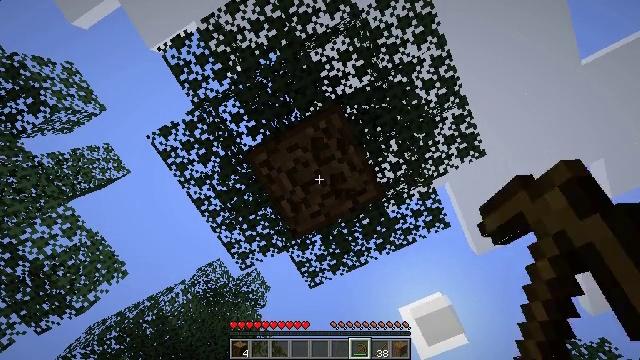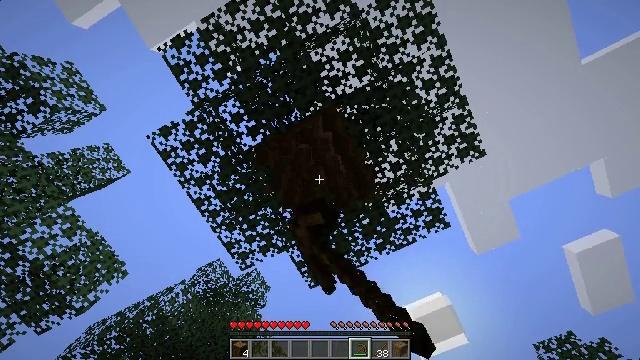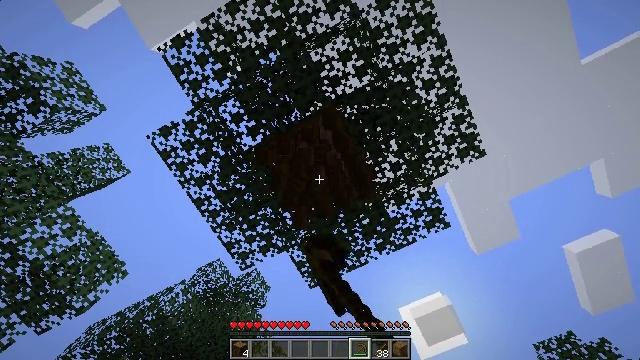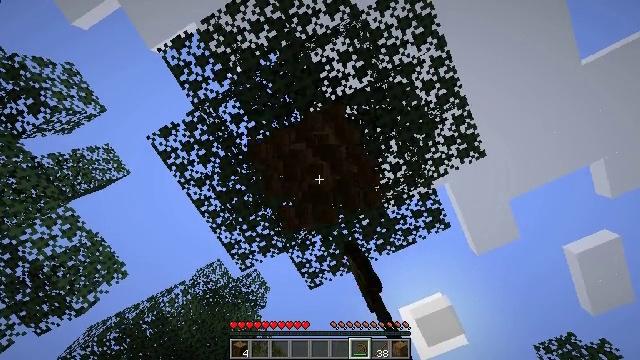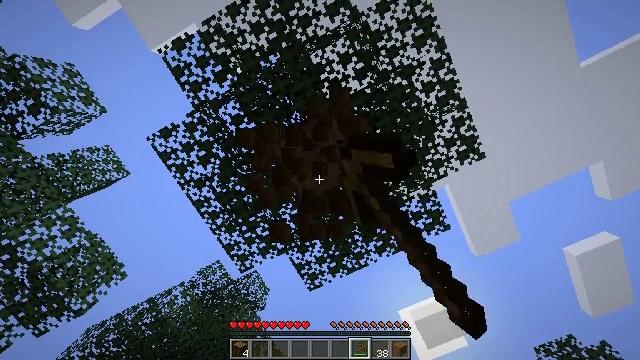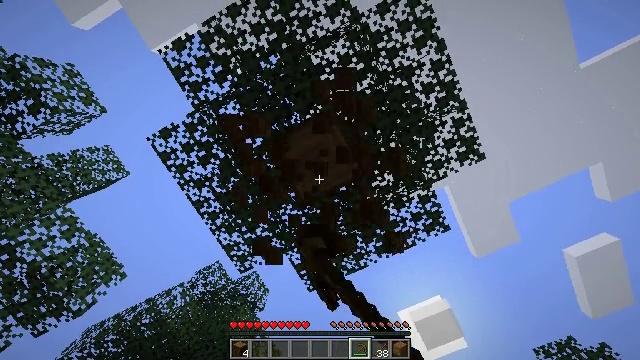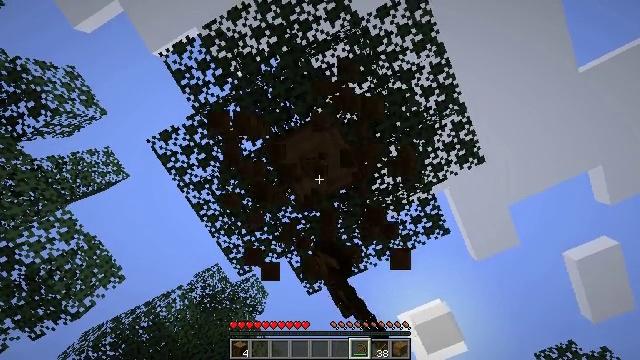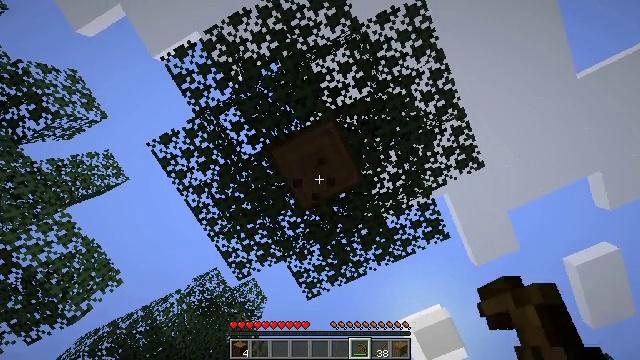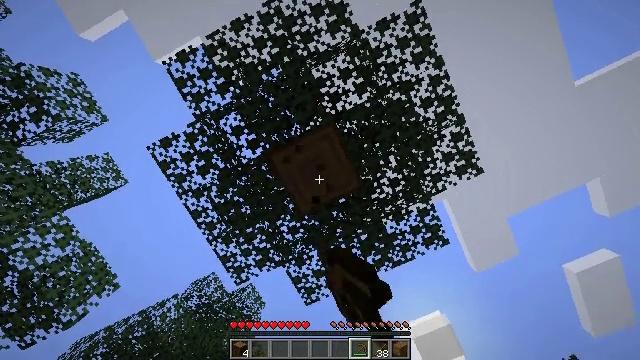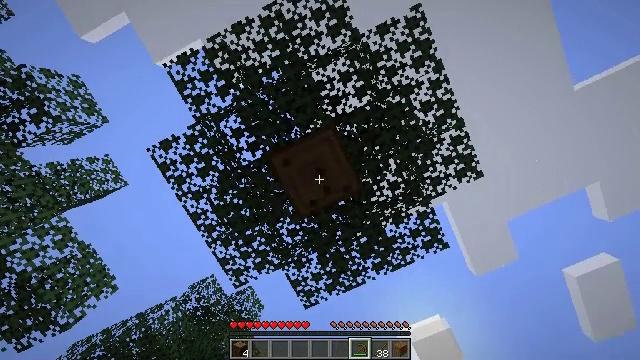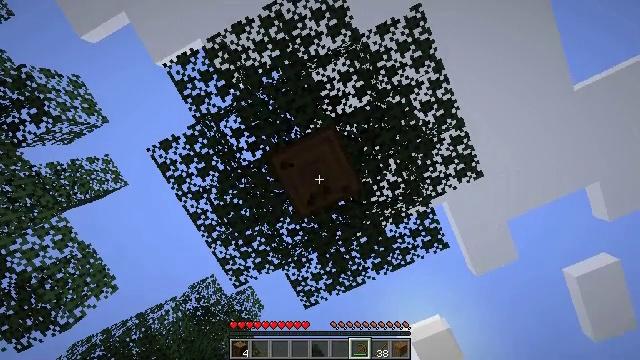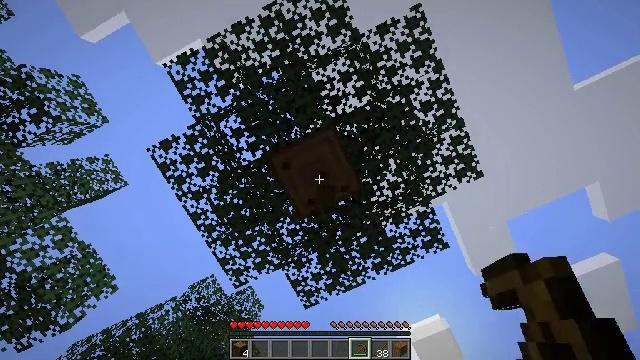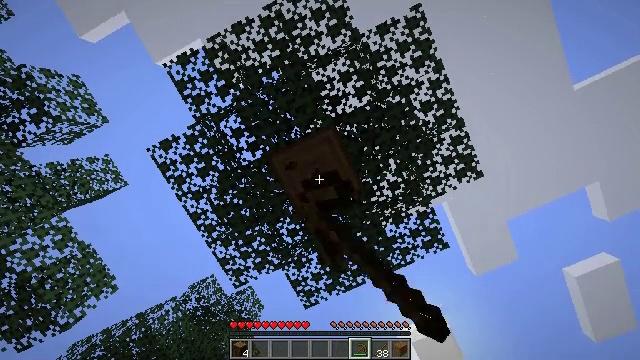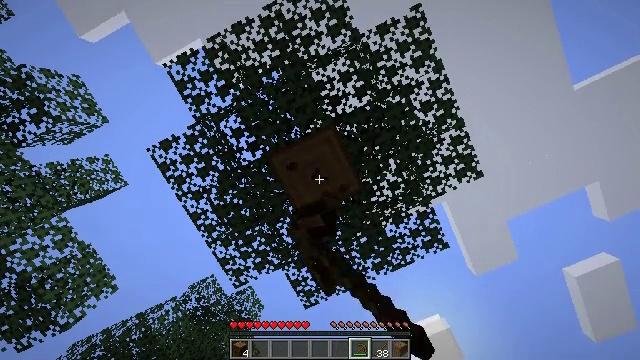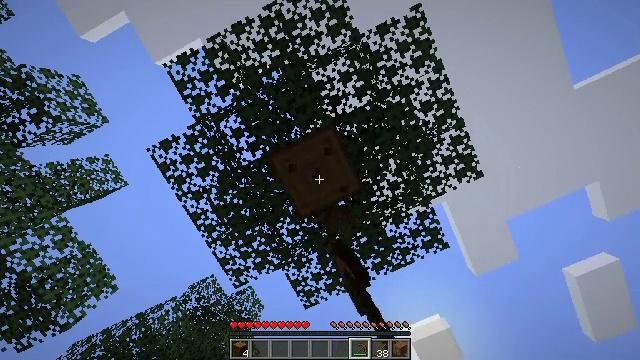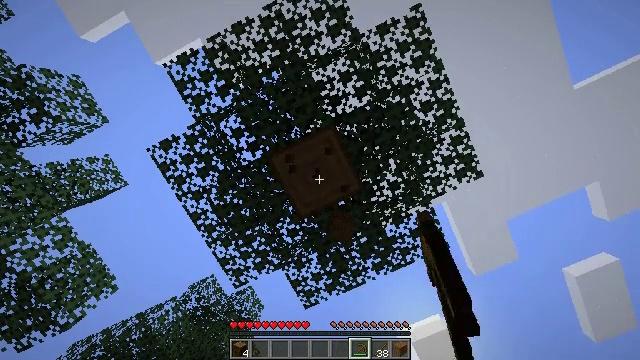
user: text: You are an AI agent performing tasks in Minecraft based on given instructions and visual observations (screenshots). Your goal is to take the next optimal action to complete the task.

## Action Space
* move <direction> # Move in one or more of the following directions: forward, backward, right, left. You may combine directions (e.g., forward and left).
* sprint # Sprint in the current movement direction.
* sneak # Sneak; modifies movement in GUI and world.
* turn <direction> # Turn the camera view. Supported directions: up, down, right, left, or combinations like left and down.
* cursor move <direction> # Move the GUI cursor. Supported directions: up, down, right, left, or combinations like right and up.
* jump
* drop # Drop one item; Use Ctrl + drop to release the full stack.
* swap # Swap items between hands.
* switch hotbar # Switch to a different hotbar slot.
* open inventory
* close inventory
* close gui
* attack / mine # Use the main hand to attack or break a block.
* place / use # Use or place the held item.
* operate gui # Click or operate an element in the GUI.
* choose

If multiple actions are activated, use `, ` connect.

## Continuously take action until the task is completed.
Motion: motion action
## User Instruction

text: Gather spruce log by chopping the tree.
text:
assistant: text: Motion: attack / mine
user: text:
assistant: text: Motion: attack / mine
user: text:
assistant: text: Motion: attack / mine
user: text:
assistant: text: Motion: attack / mine
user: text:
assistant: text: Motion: attack / mine
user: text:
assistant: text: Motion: attack / mine
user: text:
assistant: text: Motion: attack / mine
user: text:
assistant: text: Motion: turn up, attack / mine
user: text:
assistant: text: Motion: attack / mine
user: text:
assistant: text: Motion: attack / mine
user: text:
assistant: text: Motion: attack / mine
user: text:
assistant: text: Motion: attack / mine
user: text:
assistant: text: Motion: attack / mine
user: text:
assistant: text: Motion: attack / mine
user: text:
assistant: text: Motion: attack / mine
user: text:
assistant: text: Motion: attack / mine
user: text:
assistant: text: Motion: attack / mine
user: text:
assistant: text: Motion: attack / mine
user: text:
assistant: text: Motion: attack / mine
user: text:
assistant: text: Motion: attack / mine
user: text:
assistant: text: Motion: attack / mine
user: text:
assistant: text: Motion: attack / mine
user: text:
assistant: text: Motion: attack / mine
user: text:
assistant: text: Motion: attack / mine
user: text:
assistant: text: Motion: attack / mine
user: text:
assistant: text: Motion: attack / mine
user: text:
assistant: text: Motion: attack / mine
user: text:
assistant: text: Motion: attack / mine
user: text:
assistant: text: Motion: attack / mine
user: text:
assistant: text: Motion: attack / mine